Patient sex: F
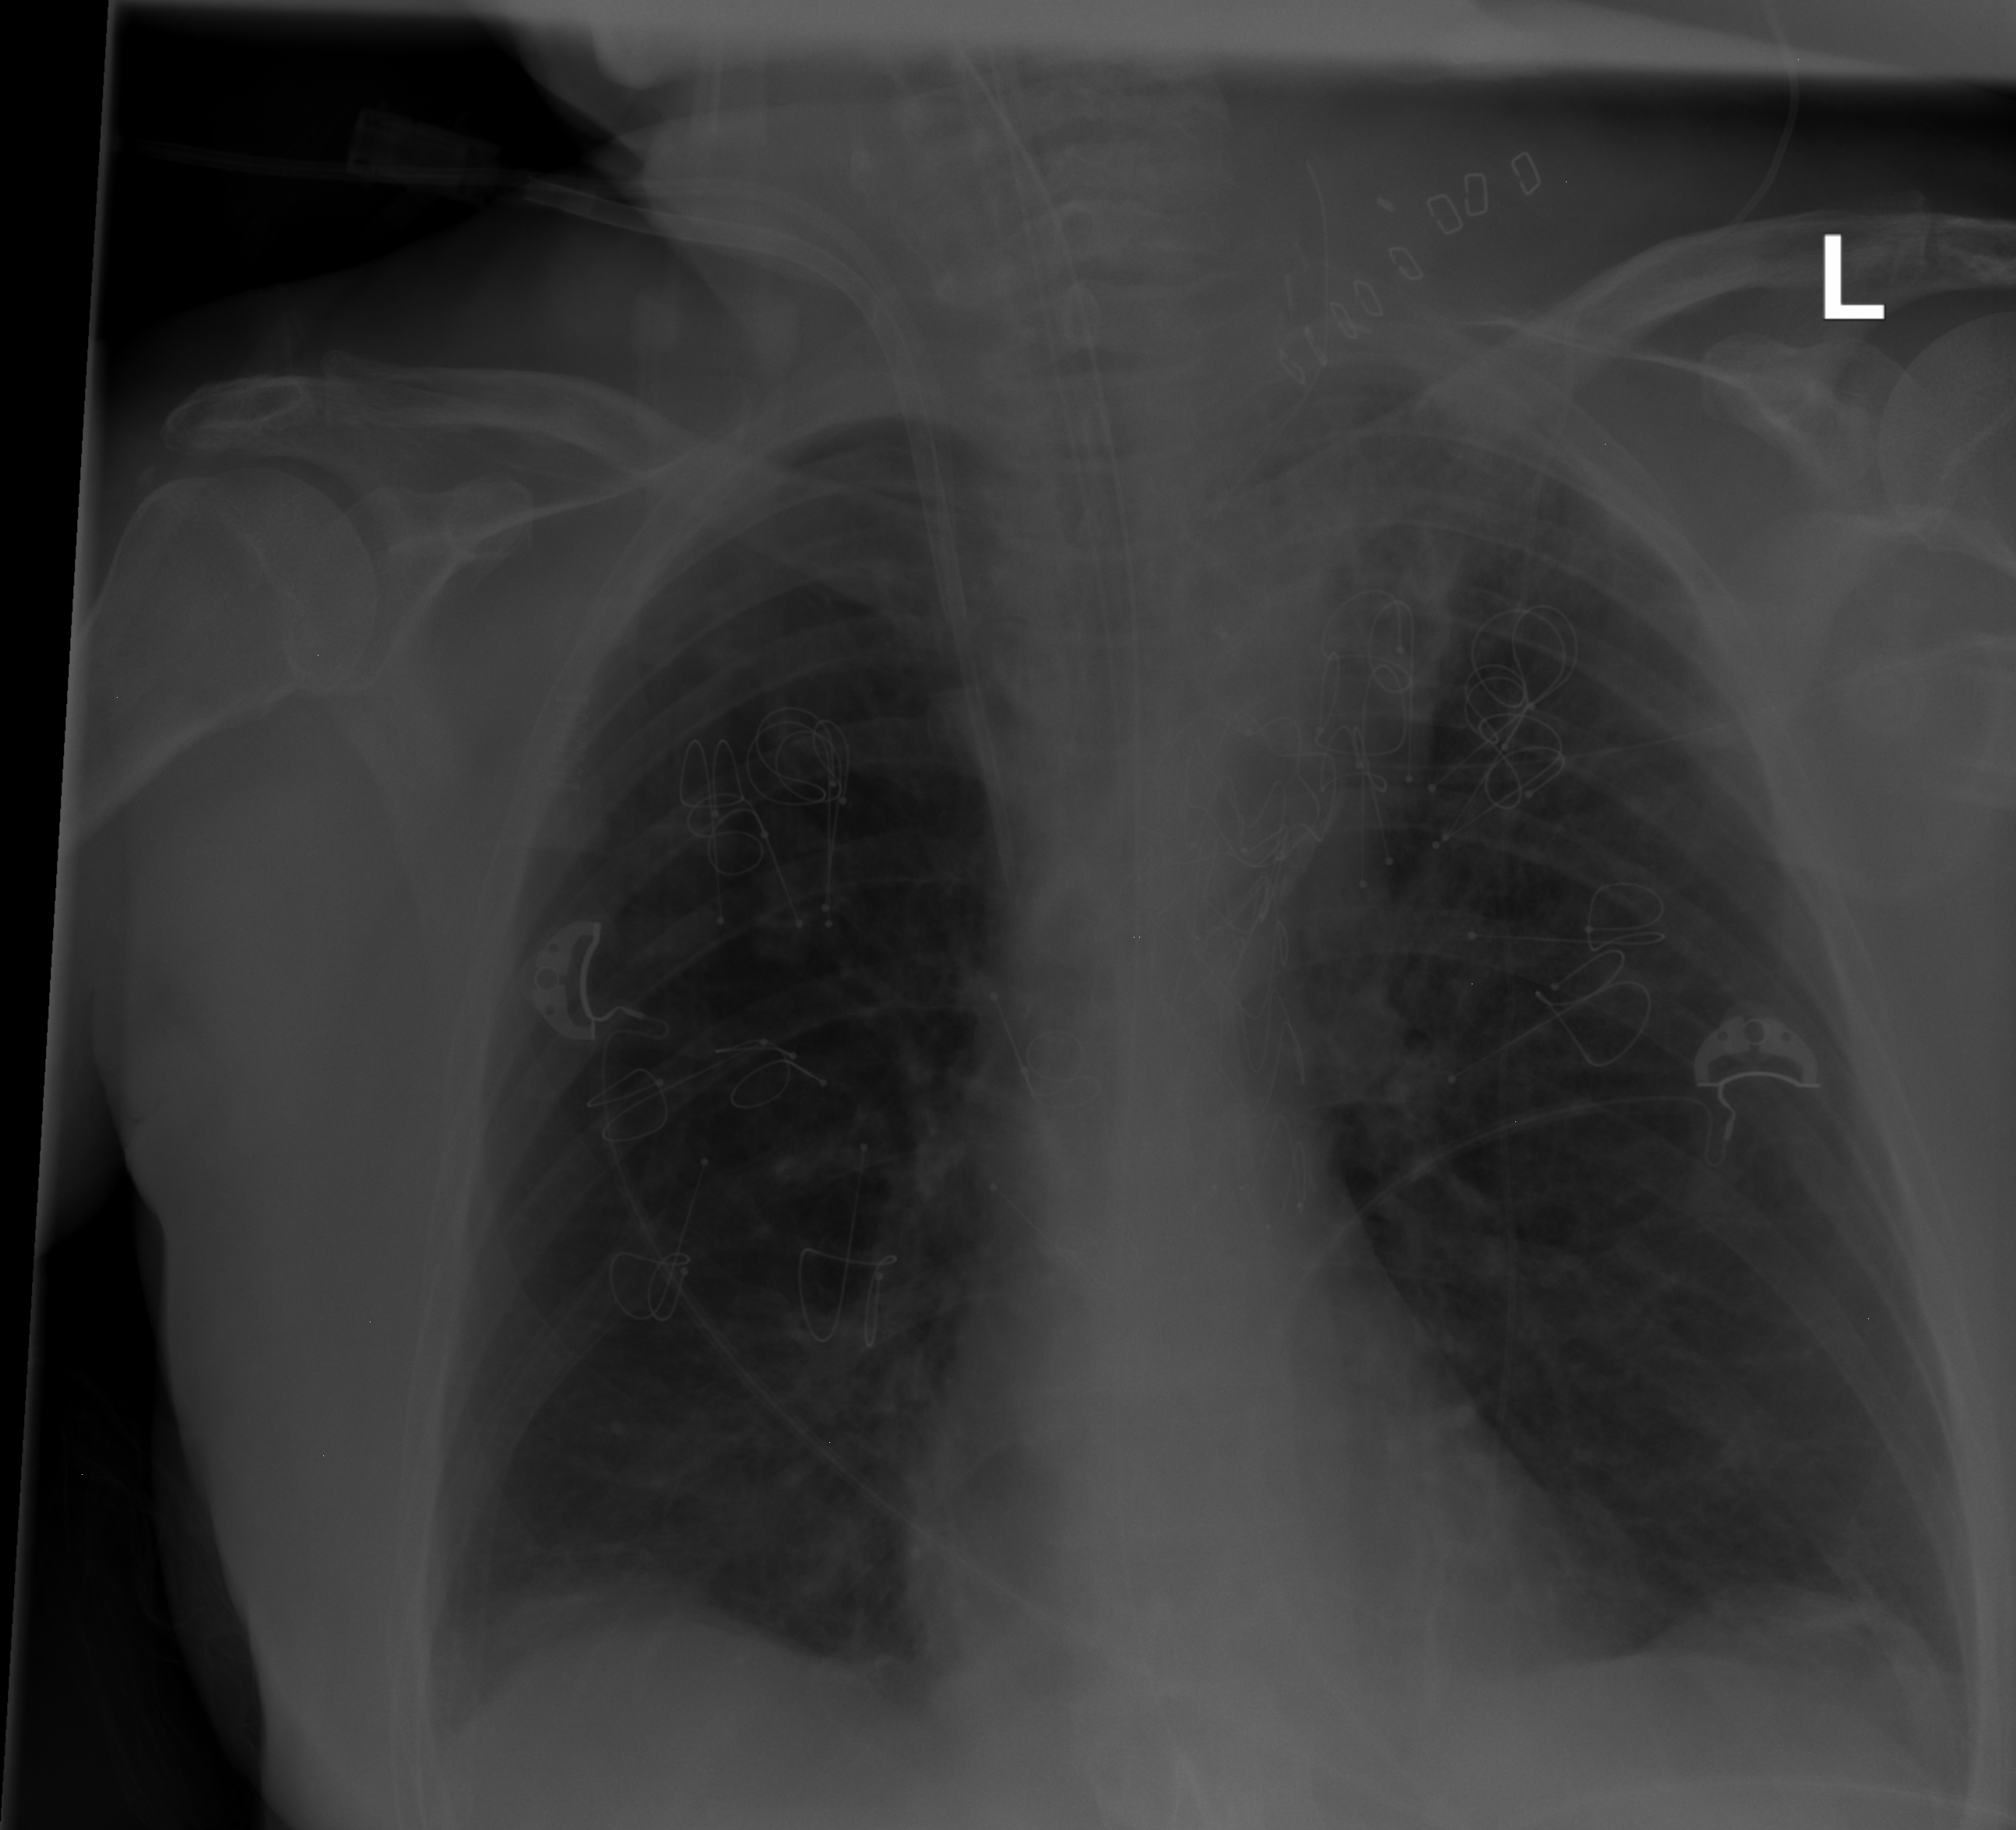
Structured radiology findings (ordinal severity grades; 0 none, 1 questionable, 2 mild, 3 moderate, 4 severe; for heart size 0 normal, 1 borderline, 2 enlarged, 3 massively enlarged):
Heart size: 0
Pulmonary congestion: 0
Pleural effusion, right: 0
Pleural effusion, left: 0
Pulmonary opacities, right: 0
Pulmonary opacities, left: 3
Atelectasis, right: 0
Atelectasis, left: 3